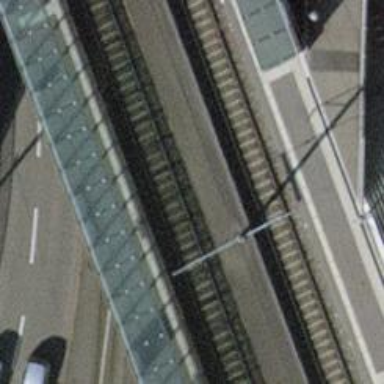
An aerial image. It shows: Railway bridge with electrified contact line. There is one track on the bridge.